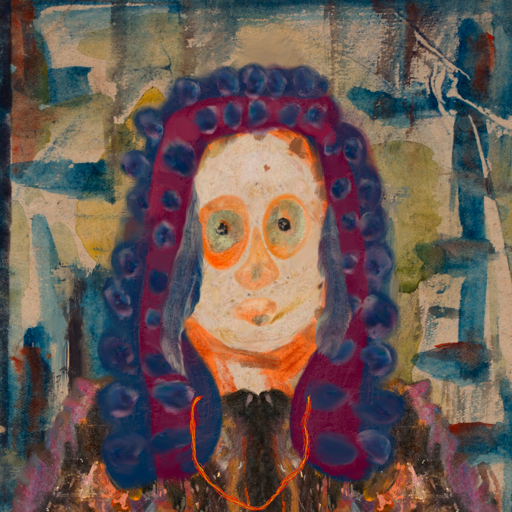
Background: Orphan, Head And Neck Front: Rupkatha, Face Front: Childish, Bust: Gypsy_Queen, Hair Front: Hill_Girl, Head Accessory: Blank, Second Necklace: Gypsy_Mother_2, Necklace: Blank, Baby: Blank